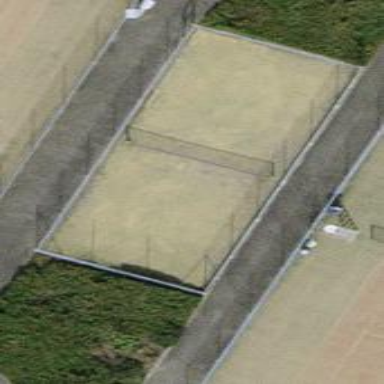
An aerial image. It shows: Tennis court on pitch.